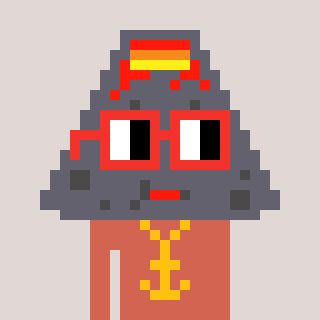
a pixel art character with square red glasses, a volcano-shaped head and a peachy-colored body on a warm background